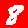
Digit: 8